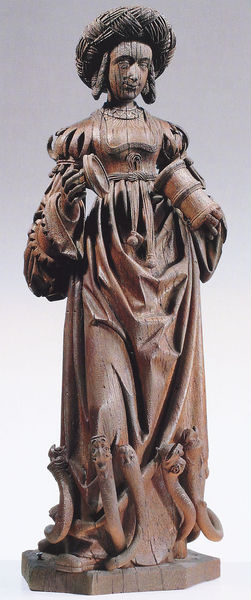
Titel: Hl. Maria Magdalena
Künstler: Henrick van Holt
Standort: Kervenheim, St. Antonius Abbas (EU - D - NRW)
Schlagwörter: frau, frisur, gewand, haare, dekollete, statue, tracht, schlangen, statue frau